Field crop: maize
Growth stage: 1
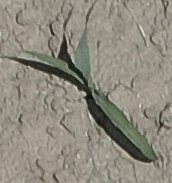
Species: sorghum